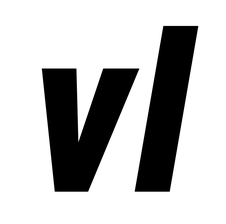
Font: Roboto-Italic_Condensed_ExtraBold_Italic